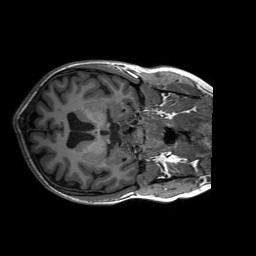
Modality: T1w
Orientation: axial